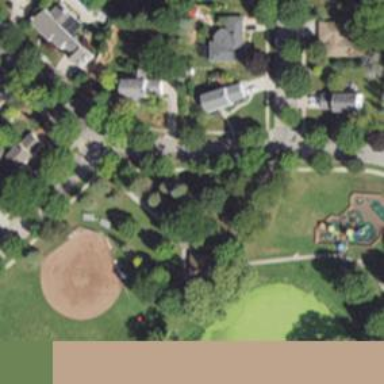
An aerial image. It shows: Baseball pitch for leisure land activities.